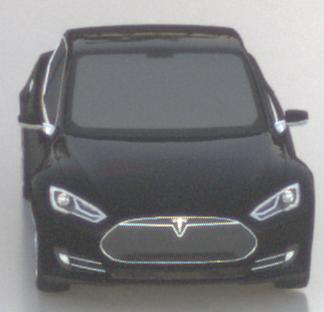
Make: Tesla
Model: Model S 60
Detailed model: Model S
Model produced from: 2013/10
Model produced until: 2014/10
Doors: 5
Color: black
Road condition: wet road
Daytime: sunrise or sunset
Contrast: low contrast